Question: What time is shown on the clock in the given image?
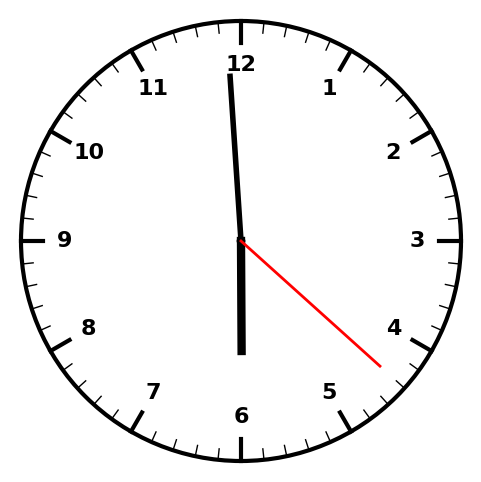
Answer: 05:59:22